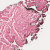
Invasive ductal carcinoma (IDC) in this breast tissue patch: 0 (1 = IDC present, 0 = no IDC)